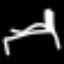
Label: bed